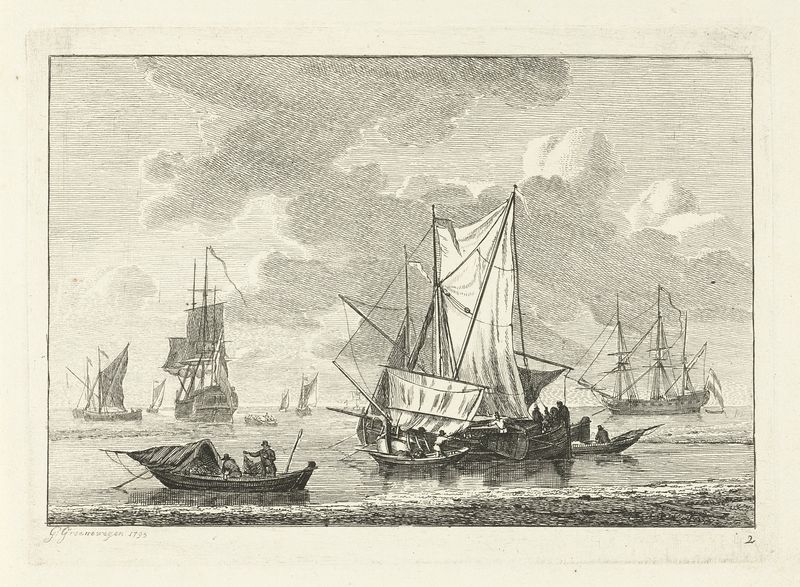
Titel: Zeegezicht met diverse schepen
Künstler: Gerrit Groenewegen
Standort: Amsterdam
Institution: Rijksmuseum
Schlagwörter: bateaux, ciel, esquisse, dessin, nuages, baton, mer, poisson, navire, noir et blanc, bateau